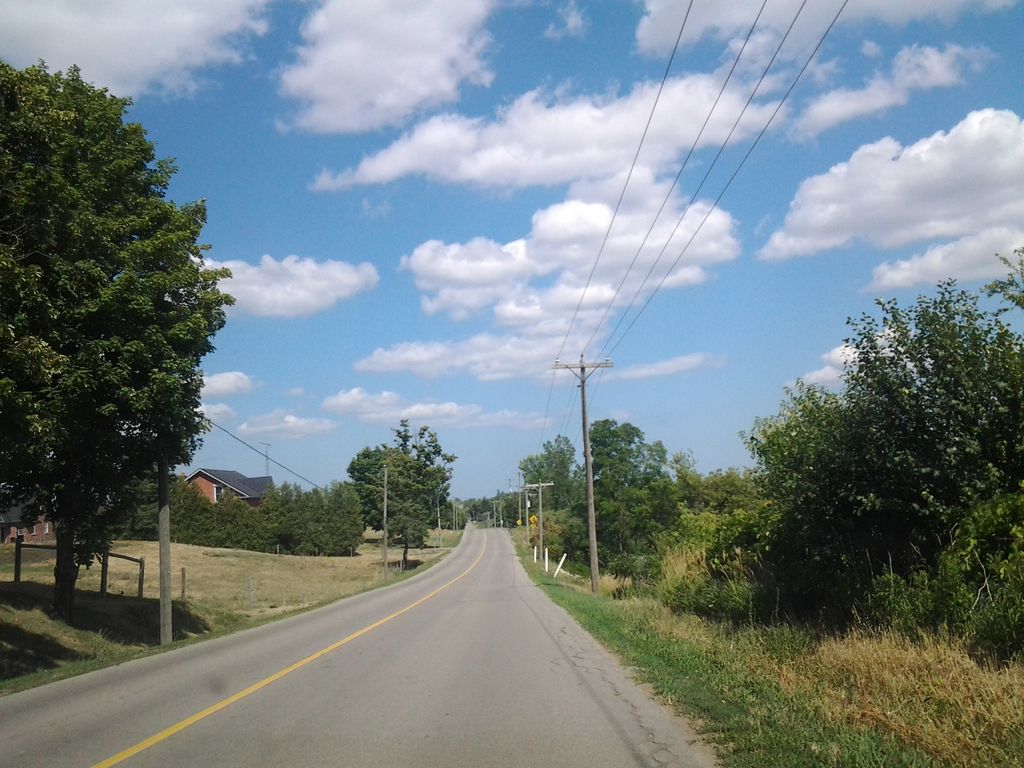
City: hamilton